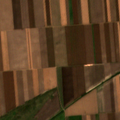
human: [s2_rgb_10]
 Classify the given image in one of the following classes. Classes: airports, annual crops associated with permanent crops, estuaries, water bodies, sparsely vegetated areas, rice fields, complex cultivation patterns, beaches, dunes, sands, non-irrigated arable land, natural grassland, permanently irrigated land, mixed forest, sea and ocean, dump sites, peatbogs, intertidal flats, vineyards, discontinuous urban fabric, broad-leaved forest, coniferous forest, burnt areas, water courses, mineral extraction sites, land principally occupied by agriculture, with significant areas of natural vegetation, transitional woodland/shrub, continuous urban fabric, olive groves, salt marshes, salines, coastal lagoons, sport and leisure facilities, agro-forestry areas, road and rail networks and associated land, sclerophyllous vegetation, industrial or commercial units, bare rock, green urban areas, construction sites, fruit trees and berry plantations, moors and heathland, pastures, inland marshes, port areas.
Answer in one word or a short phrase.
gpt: dump sites, non-irrigated arable land